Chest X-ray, AP view. Patient: 58 years old, sex M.
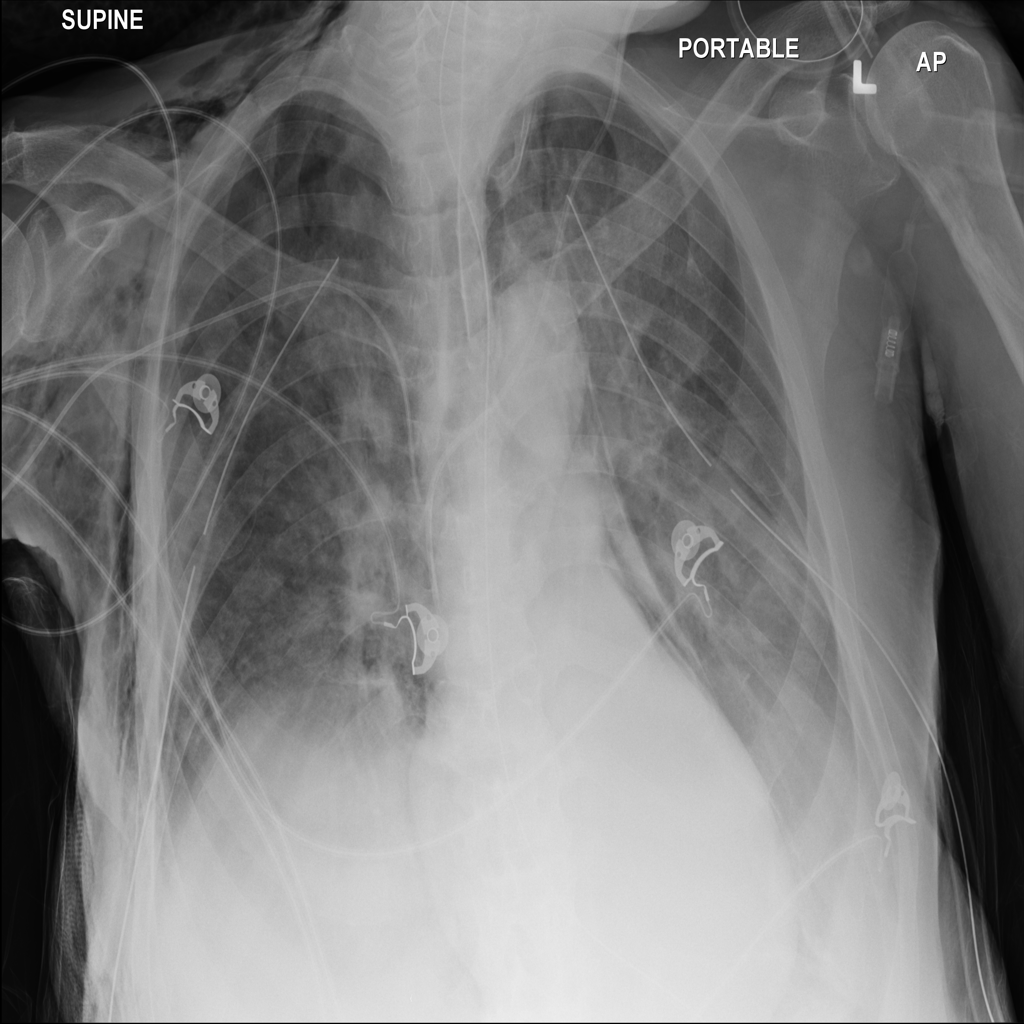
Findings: Emphysema